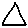
Label: triangle